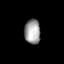
Tissue: lung
Cell type: Others
Senescence score: 0.2372
Nuclear area (px): 381
Mean DAPI intensity: 158.753